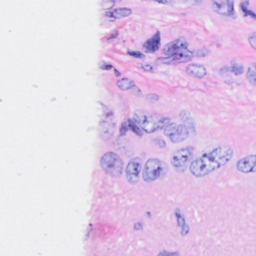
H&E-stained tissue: Breast